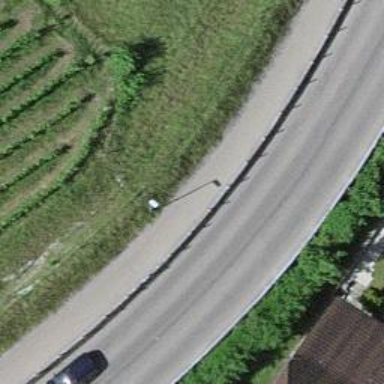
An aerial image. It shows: Retaining wall.